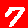
Digit: 7